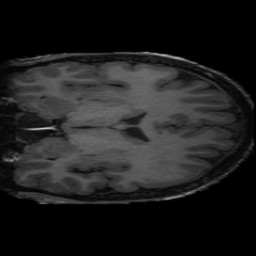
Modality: T1w
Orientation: coronal
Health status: ill
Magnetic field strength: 3 T